Field crop: maize
Growth stage: 2
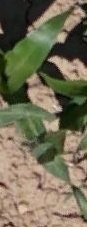
Species: maize